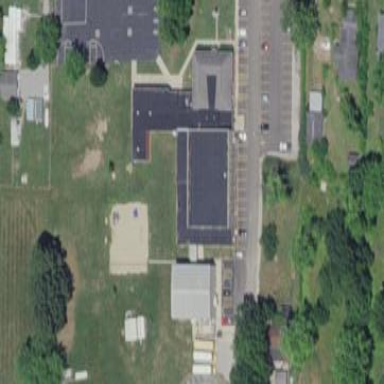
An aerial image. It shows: School building.